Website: macys
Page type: payment
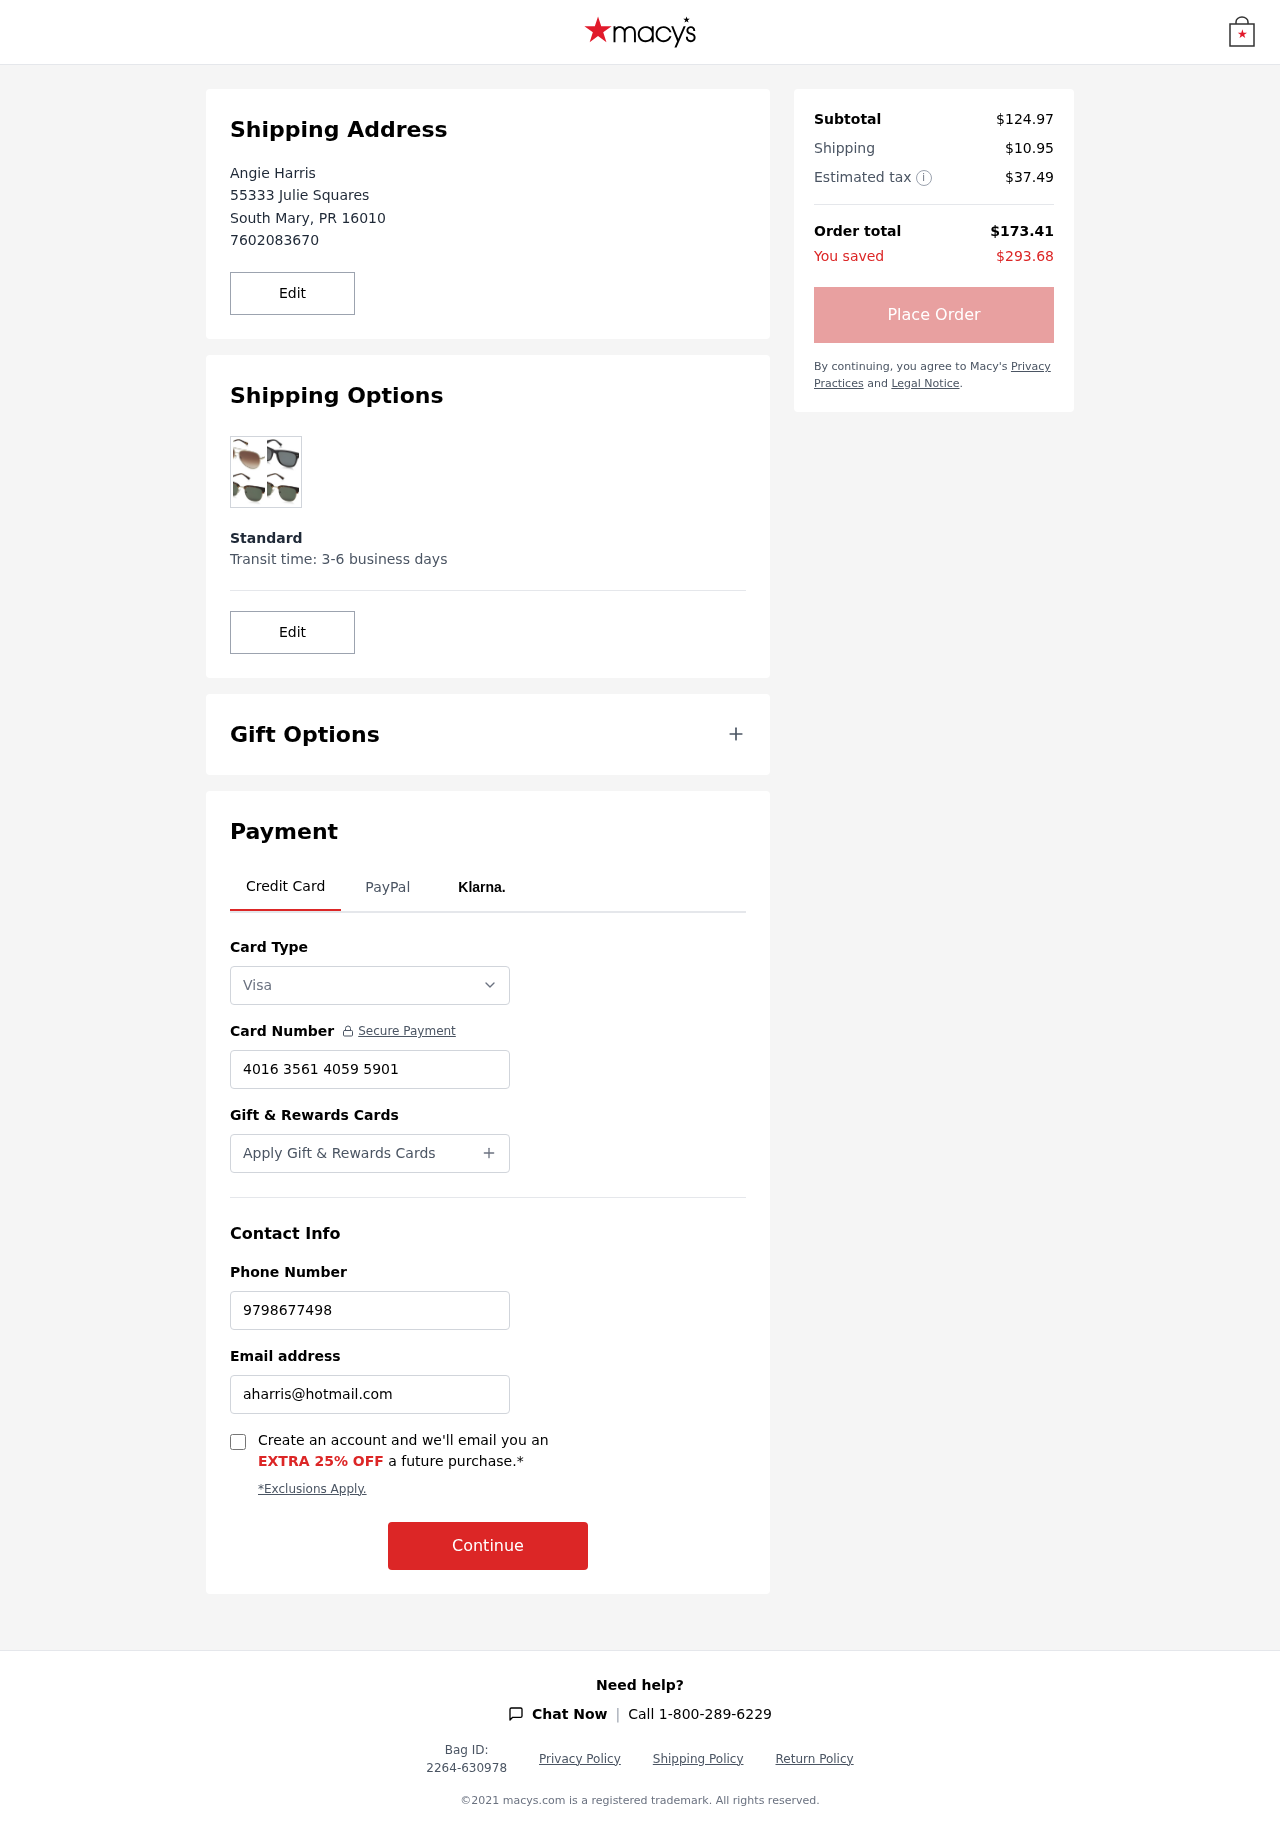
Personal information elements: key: PII_CARD_NUMBER
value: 4016 3561 4059 5901
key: PII_CARD_TYPE
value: Visa
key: PII_CITY
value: South Mary
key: PII_EMAIL
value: aharris@hotmail.com
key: PII_FULLNAME
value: Angie Harris
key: PII_PHONE
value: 7602083670
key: PII_PHONE_ALT
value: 9798677498
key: PII_POSTCODE
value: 16010
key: PII_STATE_ABBR
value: PR
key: PII_STREET
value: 55333 Julie Squares
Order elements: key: ORDER_SUBTOTAL
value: $124.97
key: ORDER_SHIPPING_COST
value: $10.95
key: ORDER_TAX
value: $37.49
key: ORDER_TOTAL
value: $173.41
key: ORDER_SAVINGS
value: $293.68